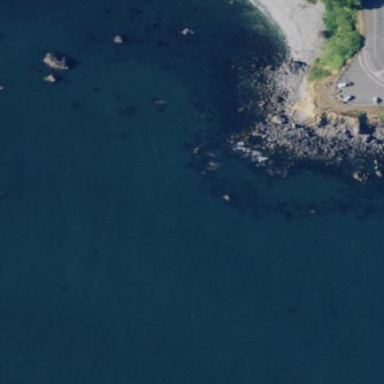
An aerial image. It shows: Natural rock reef.